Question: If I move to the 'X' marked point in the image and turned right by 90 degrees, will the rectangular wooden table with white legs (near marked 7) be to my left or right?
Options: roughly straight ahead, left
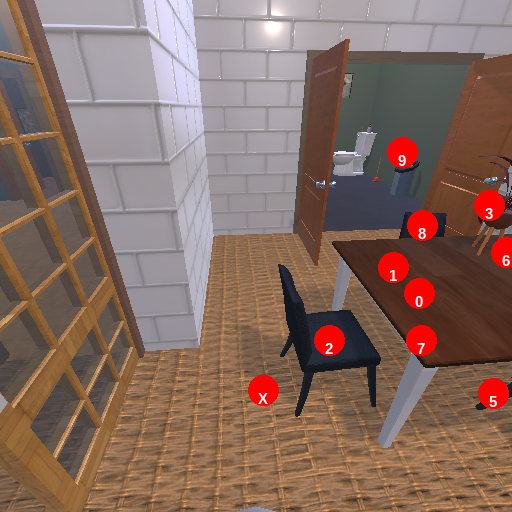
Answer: roughly straight ahead